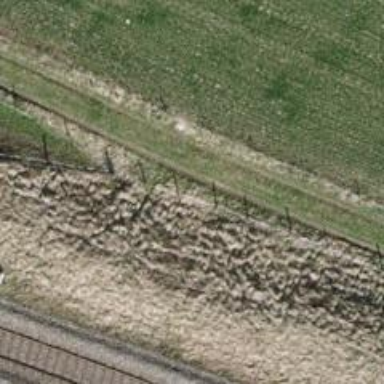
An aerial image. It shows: Unpaved track with grade 3 track type.